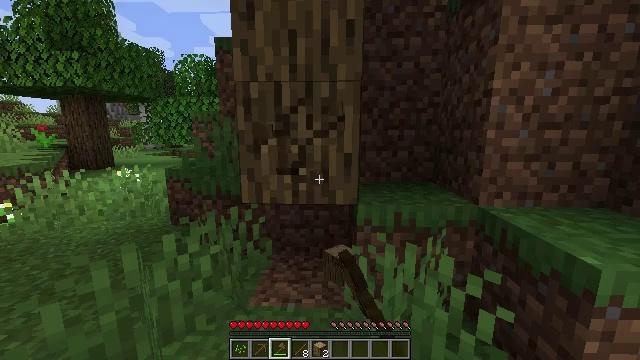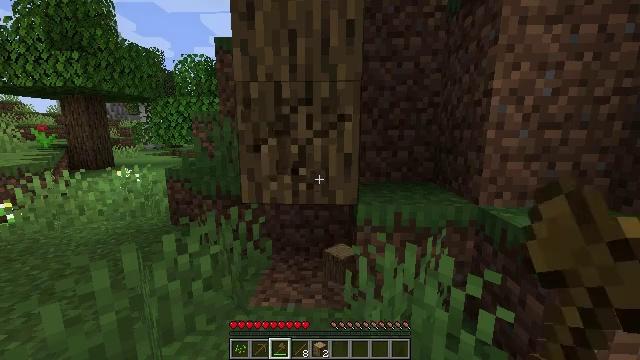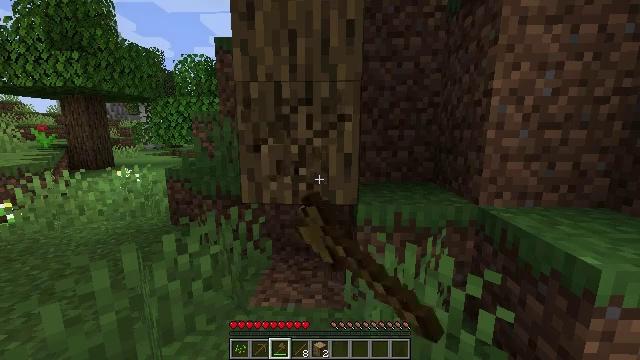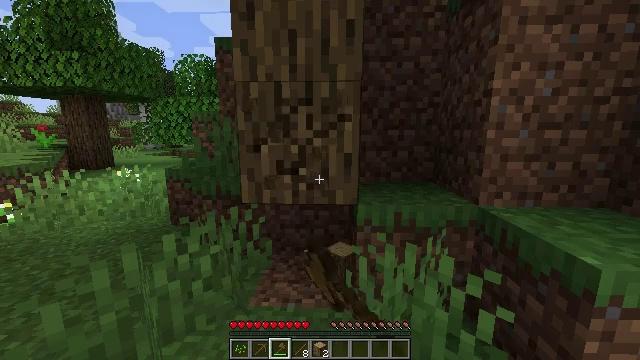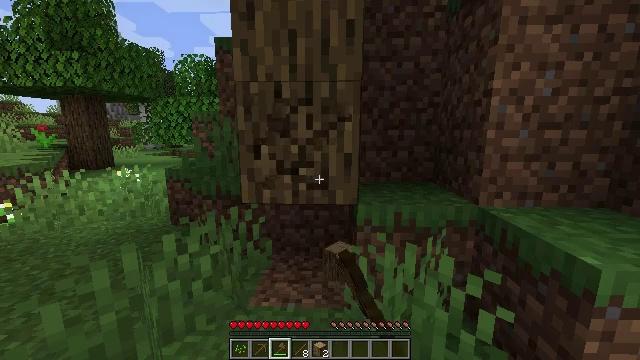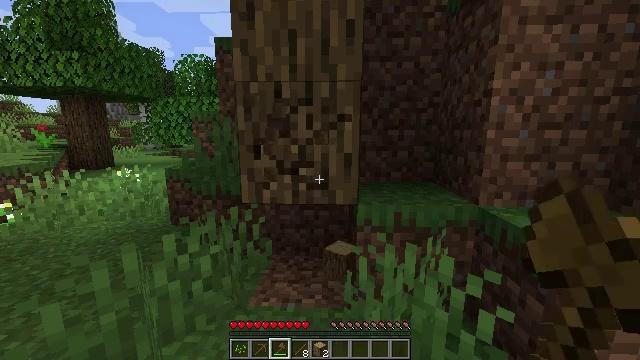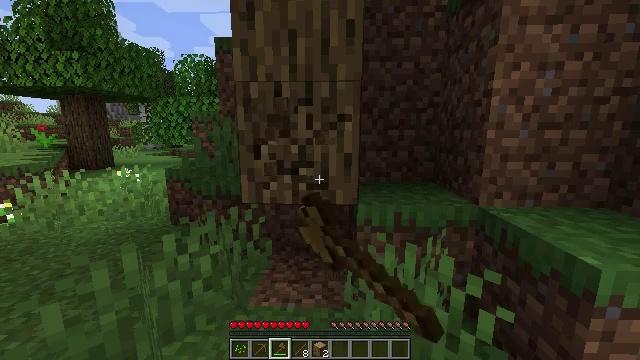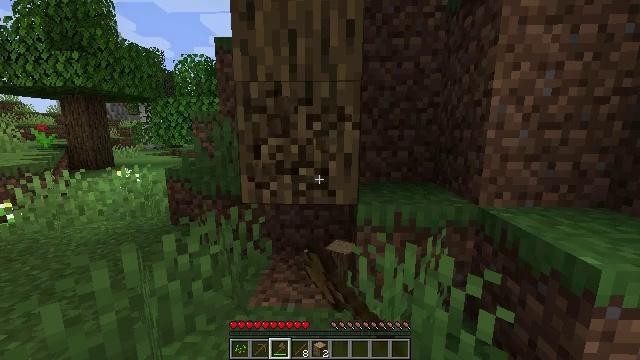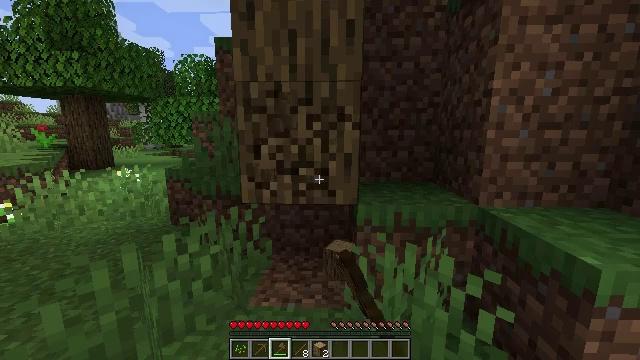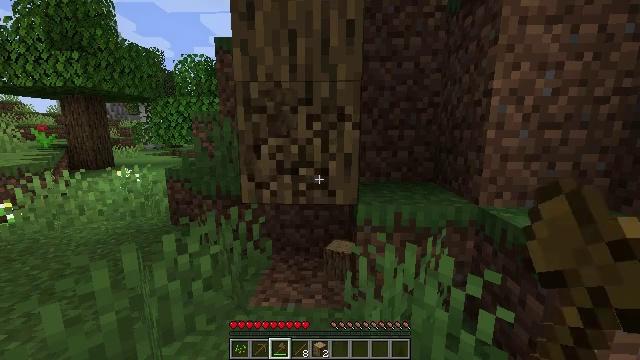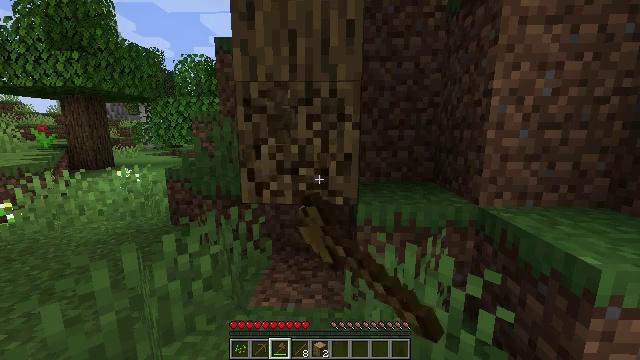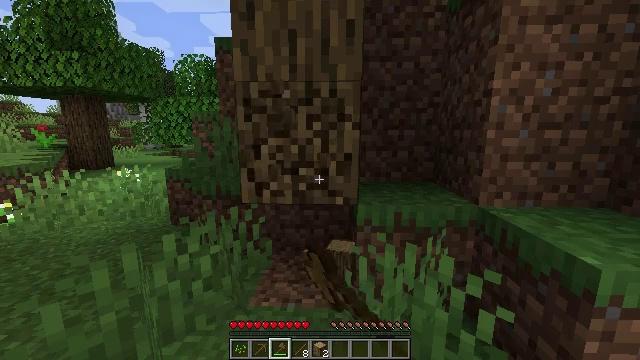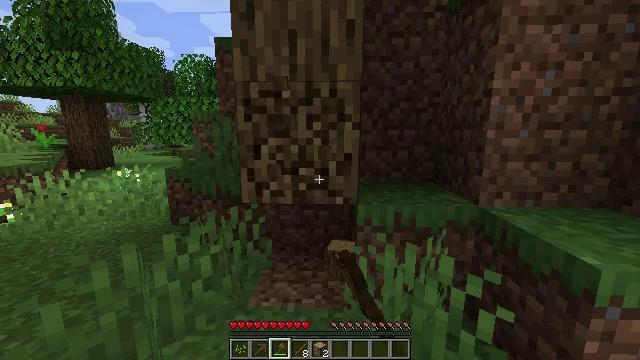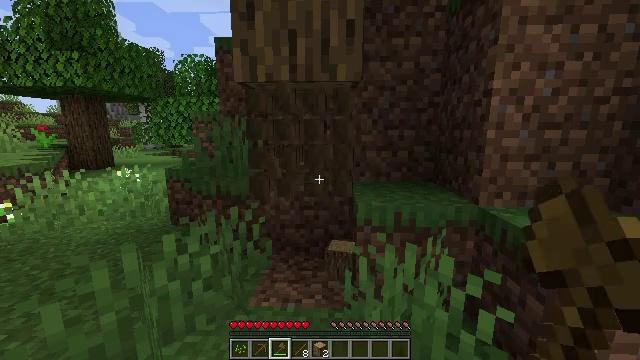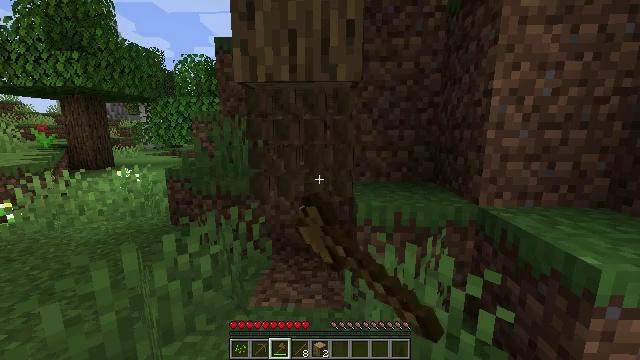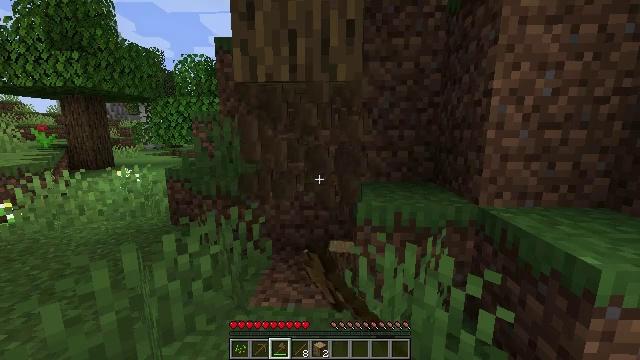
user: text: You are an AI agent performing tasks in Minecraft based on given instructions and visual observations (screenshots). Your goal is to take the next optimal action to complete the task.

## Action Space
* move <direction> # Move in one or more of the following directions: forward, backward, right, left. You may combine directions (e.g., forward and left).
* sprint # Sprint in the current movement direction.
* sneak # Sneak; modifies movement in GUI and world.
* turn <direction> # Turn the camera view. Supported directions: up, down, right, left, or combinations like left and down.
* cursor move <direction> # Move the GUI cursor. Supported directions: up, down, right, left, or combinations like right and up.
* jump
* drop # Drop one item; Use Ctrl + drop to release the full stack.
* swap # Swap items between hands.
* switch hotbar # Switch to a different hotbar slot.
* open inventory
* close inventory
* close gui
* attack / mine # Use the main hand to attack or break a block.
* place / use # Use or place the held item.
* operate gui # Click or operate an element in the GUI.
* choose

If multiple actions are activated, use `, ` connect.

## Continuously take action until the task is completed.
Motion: motion action
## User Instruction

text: Break oak leaves from the trees.
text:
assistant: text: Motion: attack / mine
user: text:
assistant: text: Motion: attack / mine
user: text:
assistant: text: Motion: attack / mine
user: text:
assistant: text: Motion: attack / mine
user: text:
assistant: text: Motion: attack / mine
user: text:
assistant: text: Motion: attack / mine
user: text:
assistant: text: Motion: attack / mine
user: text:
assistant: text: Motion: attack / mine
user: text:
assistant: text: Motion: attack / mine
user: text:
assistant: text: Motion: attack / mine
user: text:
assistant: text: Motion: attack / mine
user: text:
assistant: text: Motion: attack / mine
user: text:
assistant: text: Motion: attack / mine
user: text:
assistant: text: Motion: attack / mine
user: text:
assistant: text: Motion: attack / mine
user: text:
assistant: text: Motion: attack / mine
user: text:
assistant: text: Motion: attack / mine
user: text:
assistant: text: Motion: attack / mine
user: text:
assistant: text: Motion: attack / mine
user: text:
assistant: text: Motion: attack / mine
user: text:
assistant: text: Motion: attack / mine
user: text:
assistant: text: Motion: attack / mine
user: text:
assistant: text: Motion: attack / mine
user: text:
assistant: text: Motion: attack / mine
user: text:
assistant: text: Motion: turn up, attack / mine
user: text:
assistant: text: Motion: move forward, turn up, attack / mine
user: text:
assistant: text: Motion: move forward, turn up
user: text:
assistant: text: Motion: move forward, turn up
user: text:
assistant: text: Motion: move forward
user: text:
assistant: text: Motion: move forward, turn left and up